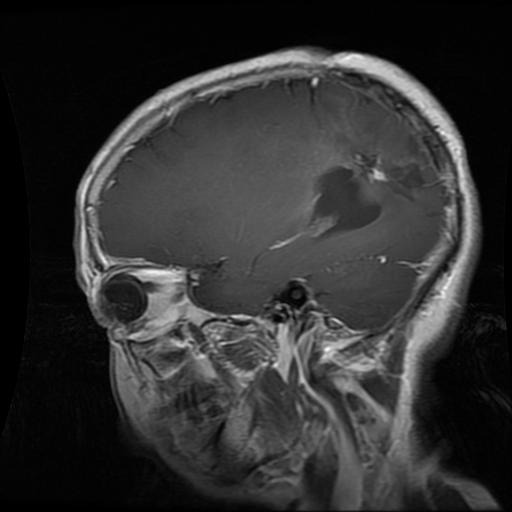
Label: glioma